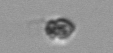
Label: Heterocapsa_rotundata